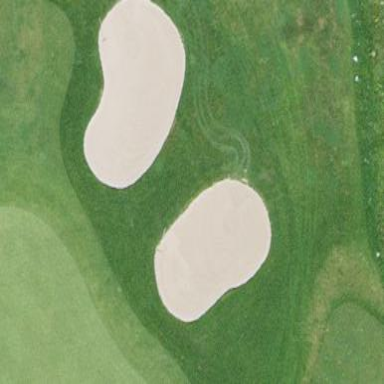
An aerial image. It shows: Golf bunker filled with sandy terrain.